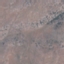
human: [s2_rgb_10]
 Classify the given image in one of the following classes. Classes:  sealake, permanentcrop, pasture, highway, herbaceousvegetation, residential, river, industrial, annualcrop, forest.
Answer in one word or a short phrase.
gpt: HerbaceousVegetation